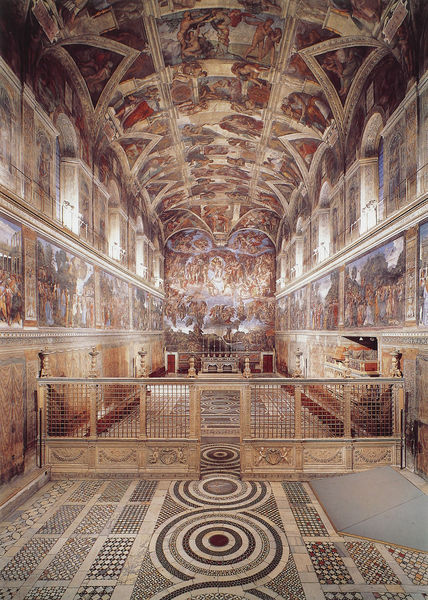
Titel: Sixtinische Kapelle
Künstler: Baccio Pontelli
Standort: Rom, Vatikan, Sixtinische Kapelle (EU - I - Latium)
Schlagwörter: himmel, braun, fenster, licht, marmor, rot, zaun, malerei, alt, architektur, bibel, stein, innenraum, gitter, kirche, boden, gold, decke, renaissance, engel, farbig, italien, wandgemälde, wandmalerei, kammer, halle, foto, wände, adam, eva, paradies, religion, dom, mosaik, pracht, altar, rom, chorschranke, christlich, manierismus, kapelle, ehrfurcht, vatikan, deckengemälde, fresko, bemalung, wandbild, fresco, michelangelo, deckenmalerei, tonnengewölbe, hallenkirche, st. peter, wandbemalung, hochrenaissance, botticelli, rennaisance, sixtina, renaissanc, kapell, peterskirche, st peter vatikan, chorschranle